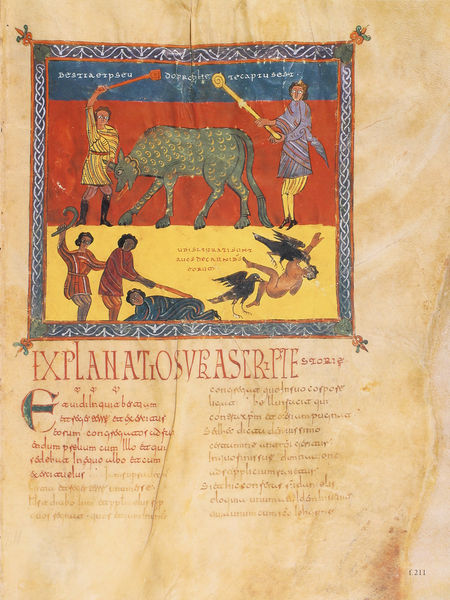
Titel: Beatus-Manuskript
Künstler: Magius
Institution: New York, Pierpont Morgan Library
Schlagwörter: blau, kampf, mann, vogel, wolf, gelb, menschen, männer, hund, rot, tier, rahmen, vögel, schrift, kuh, buch, geld, seite, initiale, buchseite, pergament, mittelalter, opfer, ochse, stier, quadrat, beschreibung, erklärung, latein, schirft, buchillustration, buchmalerei, codex, schrfit, kug, keulen, illumination, s, explanat